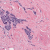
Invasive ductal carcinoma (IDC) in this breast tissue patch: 1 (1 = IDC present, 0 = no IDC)